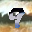
Label: 9